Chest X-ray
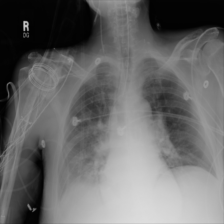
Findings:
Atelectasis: negative
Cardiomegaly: negative
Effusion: negative
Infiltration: negative
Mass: negative
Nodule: negative
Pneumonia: negative
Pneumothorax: negative
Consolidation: negative
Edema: negative
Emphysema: negative
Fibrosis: negative
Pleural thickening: negative
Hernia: negative